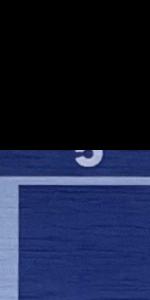
Label: Empty